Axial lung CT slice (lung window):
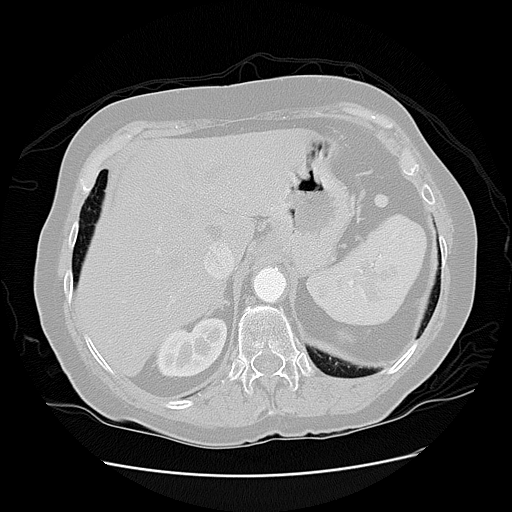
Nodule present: no